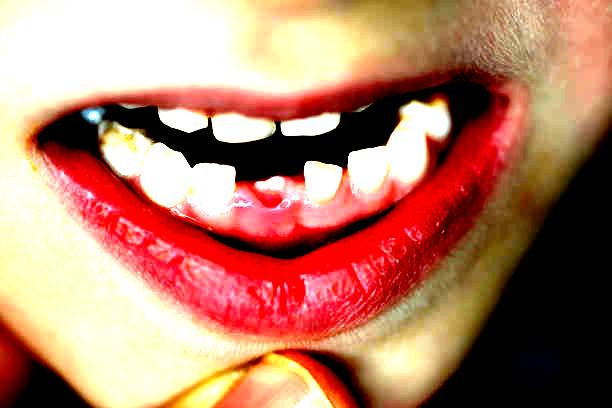
Condition: hypodontia